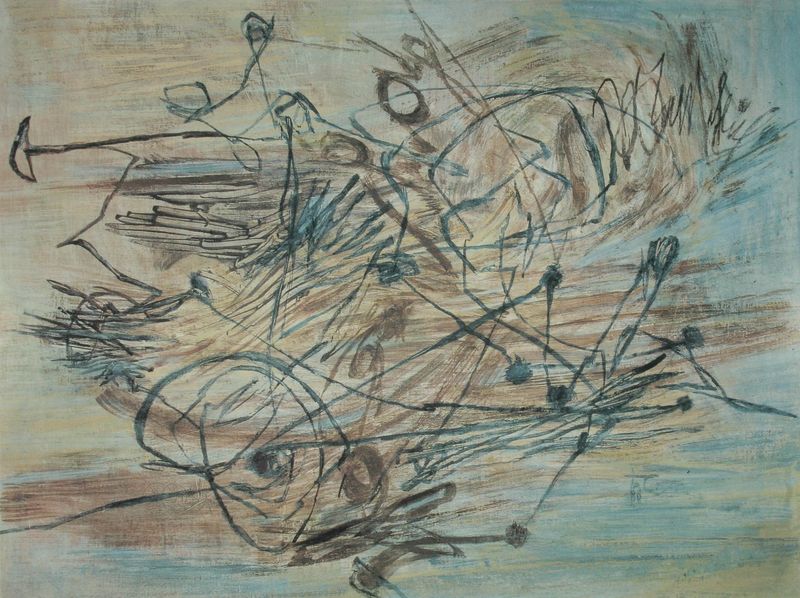
Titel: Mapalé II
Künstler: Hann Trier
Institution: Im Besitz des Künstlers
Schlagwörter: blau, braun, grau, schwarz, skizze, zeichnung, chaos, schnell, abstrakt, modern, barun, linien, striche, abstraktion, tusche, kreise, wirr, zick zack, twombly, krickel, mathieu, spontan